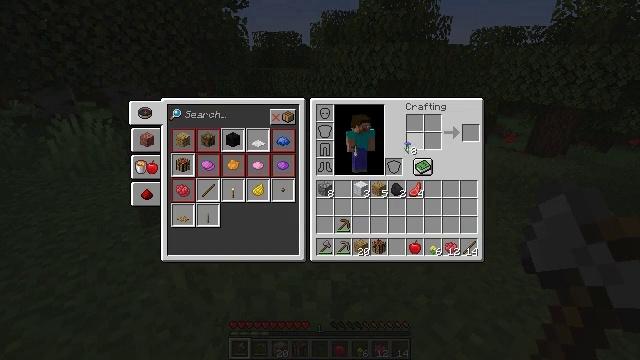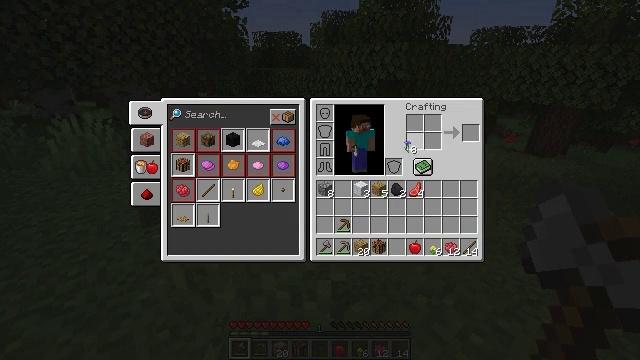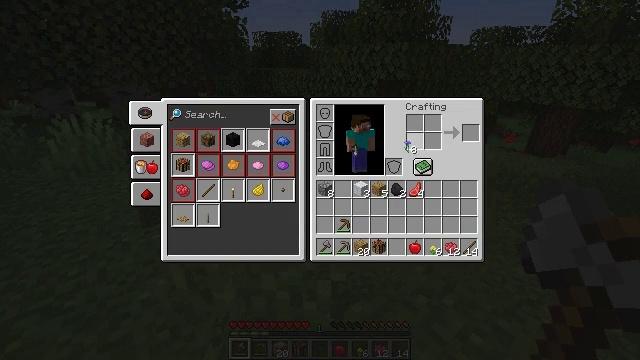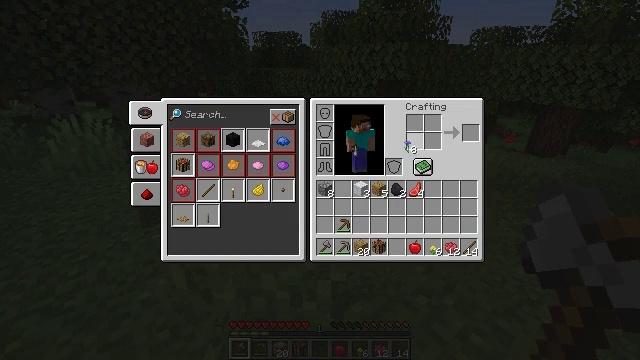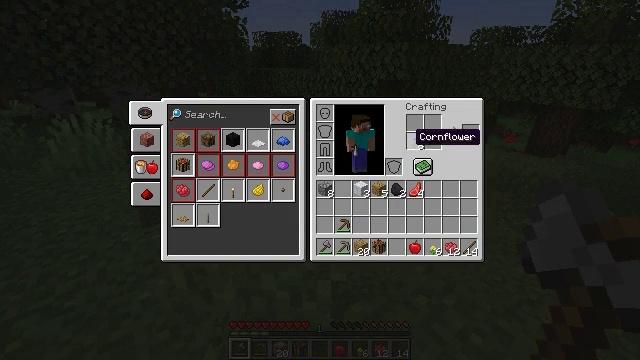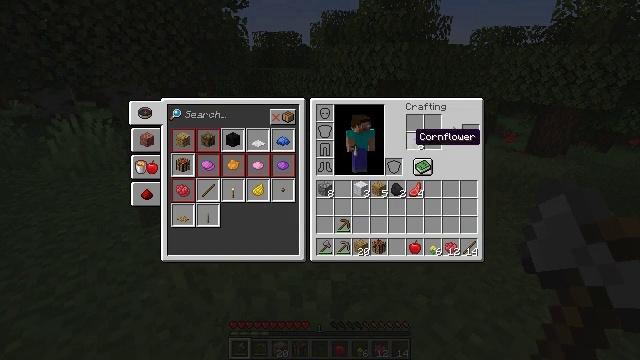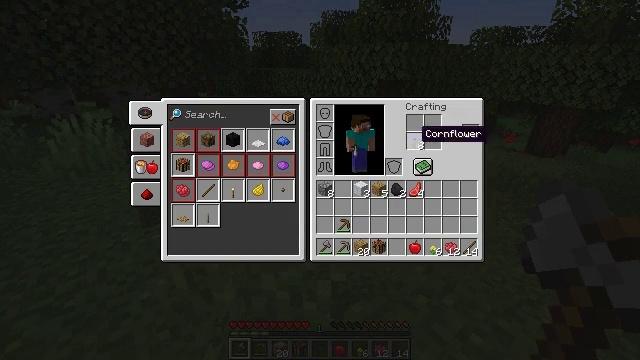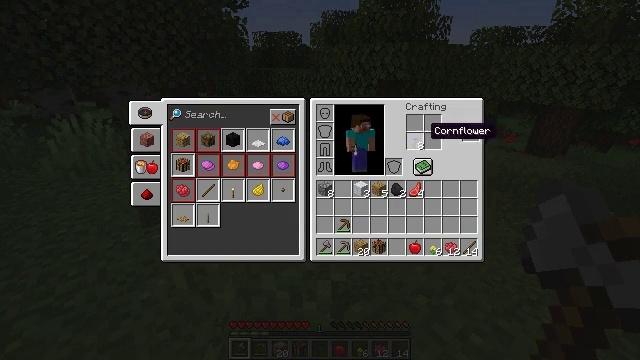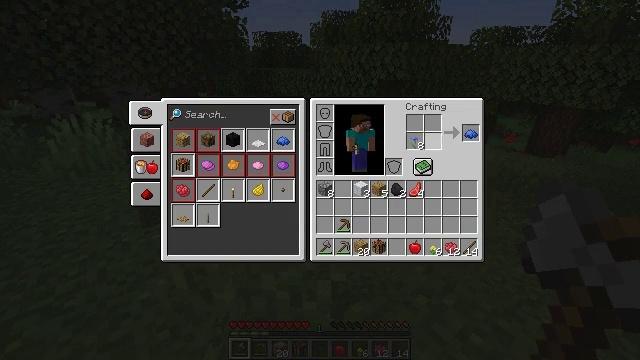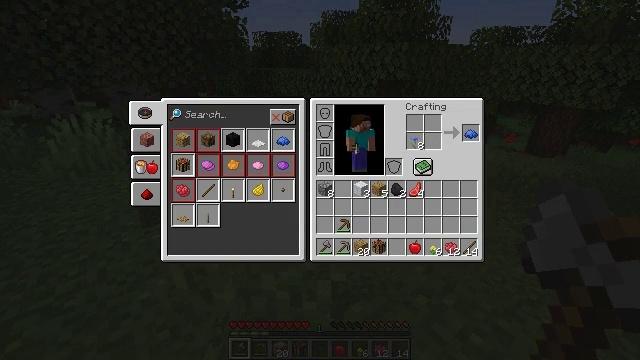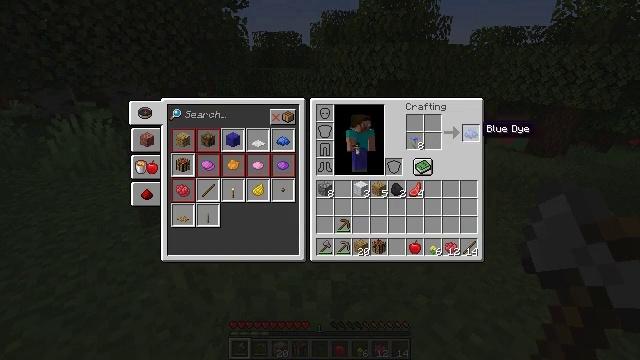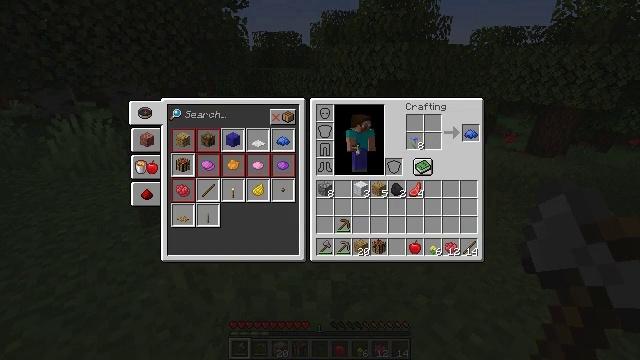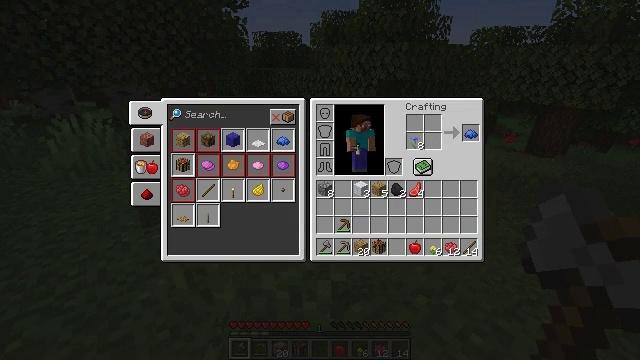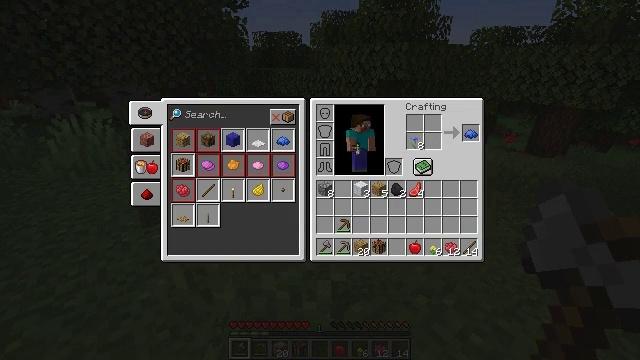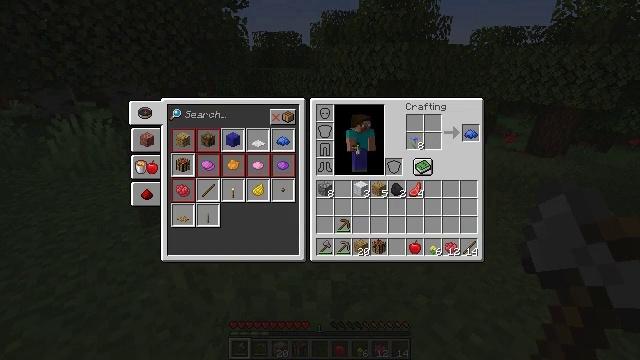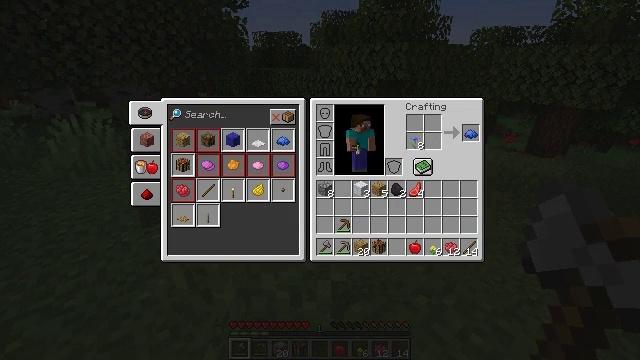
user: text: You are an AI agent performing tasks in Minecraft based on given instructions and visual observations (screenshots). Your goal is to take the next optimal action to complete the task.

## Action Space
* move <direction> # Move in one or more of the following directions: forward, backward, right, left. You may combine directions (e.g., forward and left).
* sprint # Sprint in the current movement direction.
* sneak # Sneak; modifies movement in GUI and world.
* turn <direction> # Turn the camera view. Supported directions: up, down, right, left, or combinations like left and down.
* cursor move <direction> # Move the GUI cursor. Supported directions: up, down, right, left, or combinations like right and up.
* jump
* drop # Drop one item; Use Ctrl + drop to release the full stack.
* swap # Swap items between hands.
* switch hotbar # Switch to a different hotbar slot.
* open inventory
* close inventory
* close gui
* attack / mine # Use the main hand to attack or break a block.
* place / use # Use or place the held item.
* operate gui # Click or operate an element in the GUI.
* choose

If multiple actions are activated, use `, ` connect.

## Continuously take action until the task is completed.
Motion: motion action
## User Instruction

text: Convert materials into blue dye using a crafting table.
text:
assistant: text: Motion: no_op
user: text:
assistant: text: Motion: operate gui
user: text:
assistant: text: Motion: operate gui
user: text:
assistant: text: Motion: no_op
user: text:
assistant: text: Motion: no_op
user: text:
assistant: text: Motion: no_op
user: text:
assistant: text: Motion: cursor move right
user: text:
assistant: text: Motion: no_op
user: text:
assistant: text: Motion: cursor move right
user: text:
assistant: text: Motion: sneak, cursor move right
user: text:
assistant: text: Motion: sneak
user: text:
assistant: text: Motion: sneak
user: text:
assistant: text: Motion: sneak
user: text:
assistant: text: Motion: sneak
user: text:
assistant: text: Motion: sneak
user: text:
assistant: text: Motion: sneak, operate gui
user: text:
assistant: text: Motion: sneak, operate gui
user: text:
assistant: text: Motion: sneak
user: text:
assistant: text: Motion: sneak
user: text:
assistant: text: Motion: sneak
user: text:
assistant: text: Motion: sneak
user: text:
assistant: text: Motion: sneak, operate gui
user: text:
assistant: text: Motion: sneak, operate gui
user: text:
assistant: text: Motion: sneak
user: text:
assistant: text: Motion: sneak, cursor move left and down
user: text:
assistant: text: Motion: sneak, cursor move left and down
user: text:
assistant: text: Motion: cursor move down
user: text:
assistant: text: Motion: no_op